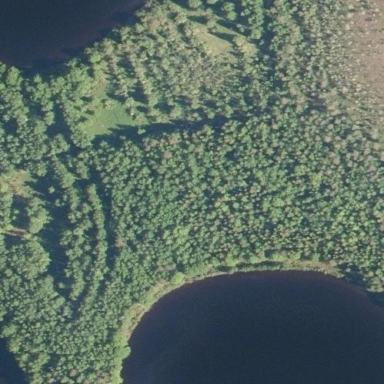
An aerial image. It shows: Forest area.